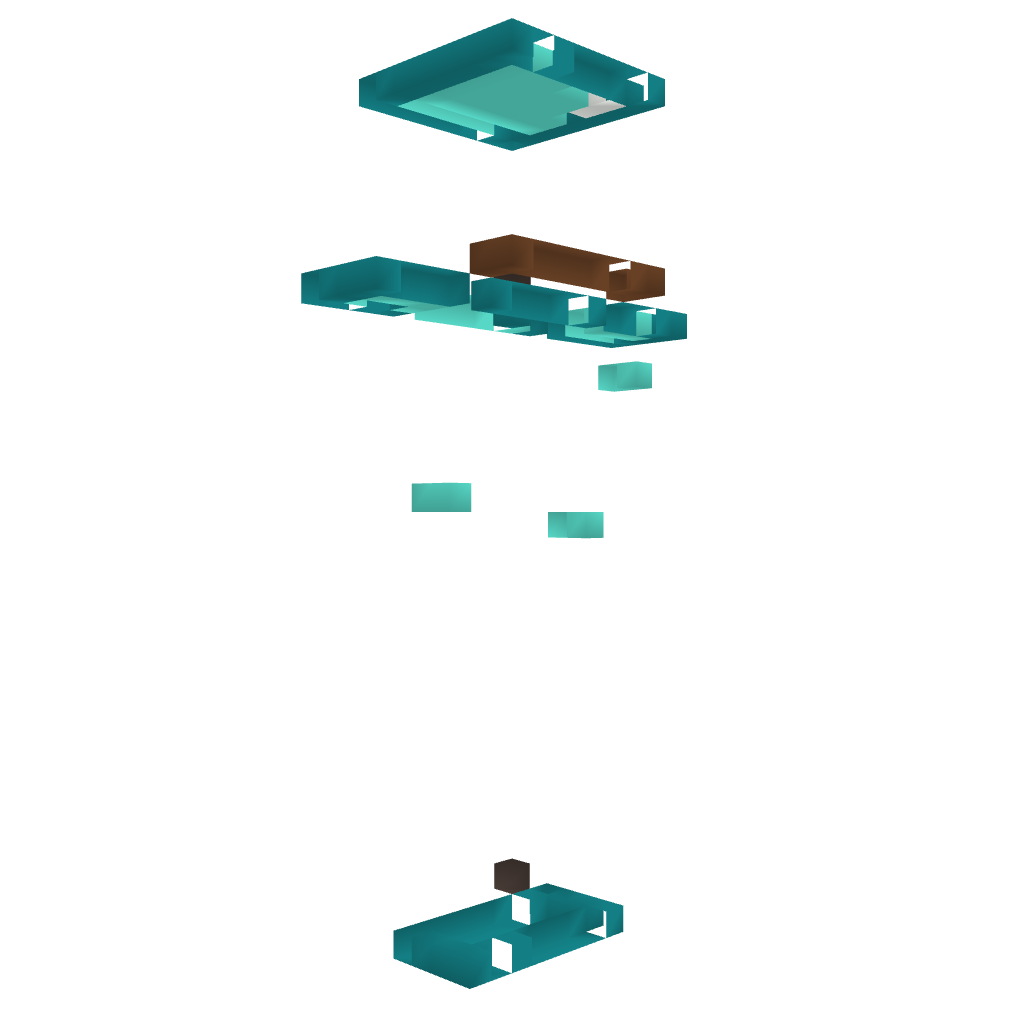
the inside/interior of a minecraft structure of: Demigod Statue